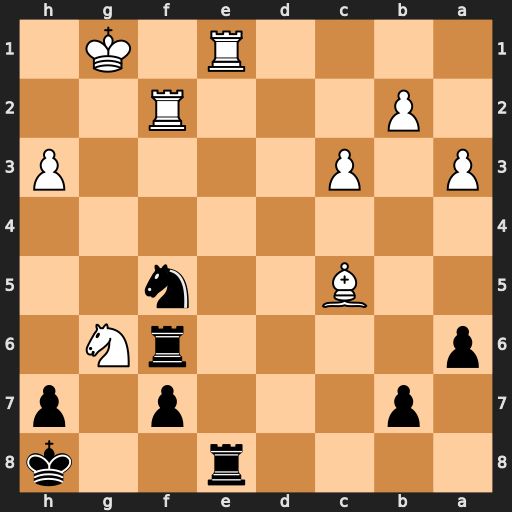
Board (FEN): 4r2k/1p3p1p/p4rN1/2B2n2/8/P1P4P/1P3R2/4R1K1
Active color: b
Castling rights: -
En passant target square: -
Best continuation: Rxg6+ Kh2 Rxe1